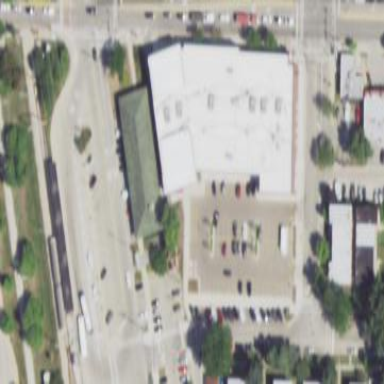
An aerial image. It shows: Retail building housing department store.